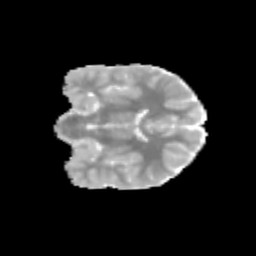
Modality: MD
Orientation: coronal
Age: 12
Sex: male
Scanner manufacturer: siemens
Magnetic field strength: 3 T
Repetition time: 3.8 s
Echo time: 0.07 s